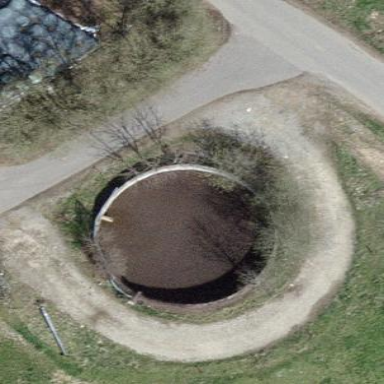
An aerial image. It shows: Sewage reservoir.